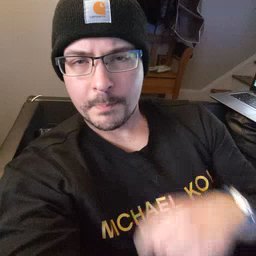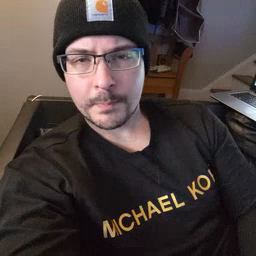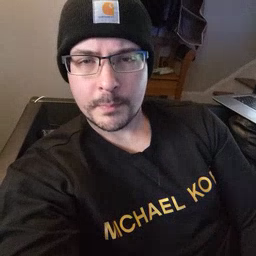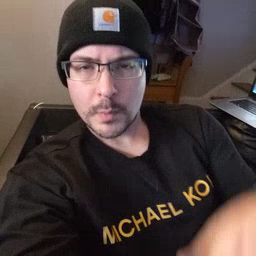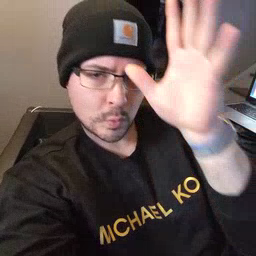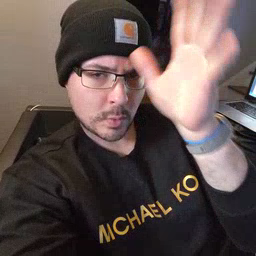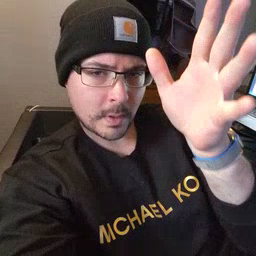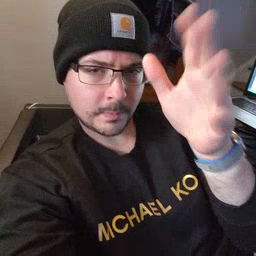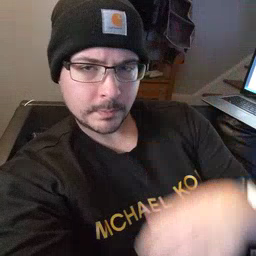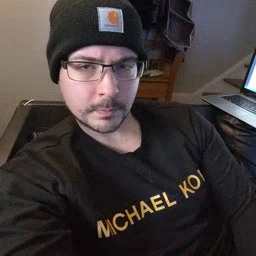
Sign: grandpa